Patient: sex M, age 45
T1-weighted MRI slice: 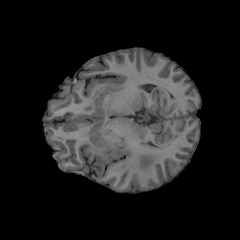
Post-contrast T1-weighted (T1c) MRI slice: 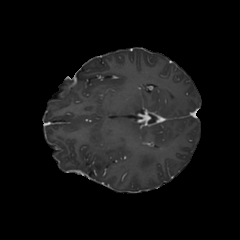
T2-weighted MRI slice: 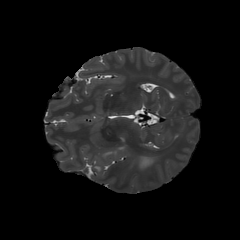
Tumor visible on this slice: yes
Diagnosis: Astrocytoma, IDH-wildtype
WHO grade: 2